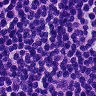
Metastatic tissue present: no